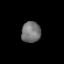
Tissue: prostate
Cell type: T cells
Senescence score: 0.3343
Nuclear area (px): 394
Mean DAPI intensity: 117.746